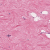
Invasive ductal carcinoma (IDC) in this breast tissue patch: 0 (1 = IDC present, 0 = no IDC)